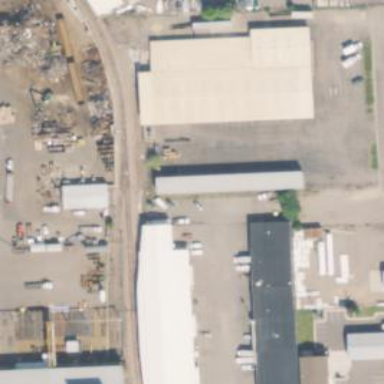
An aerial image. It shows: Railway siding for service.